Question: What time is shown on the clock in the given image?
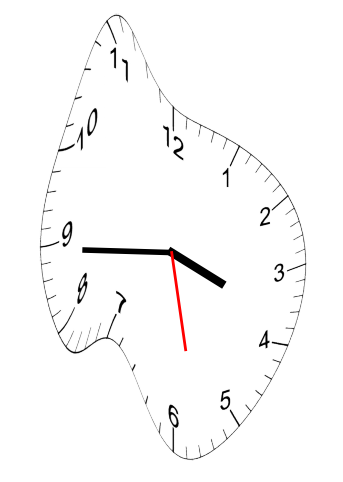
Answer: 03:44:28